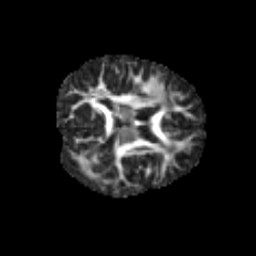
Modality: FA
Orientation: axial
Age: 7
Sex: female
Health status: healthy